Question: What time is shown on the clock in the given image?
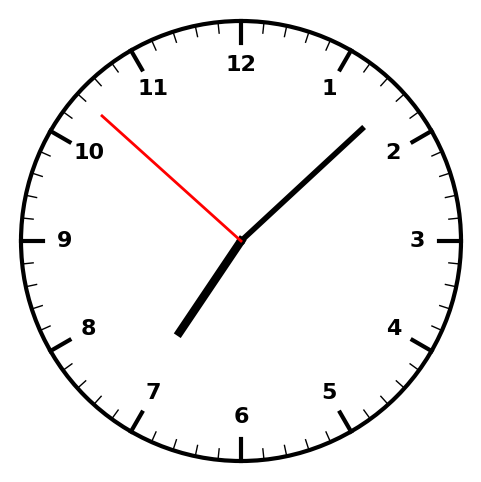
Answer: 07:07:52